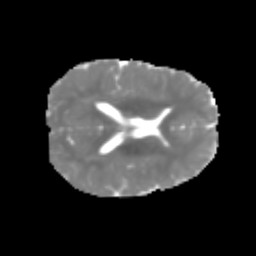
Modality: MD
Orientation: axial
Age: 7
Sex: male
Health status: healthy